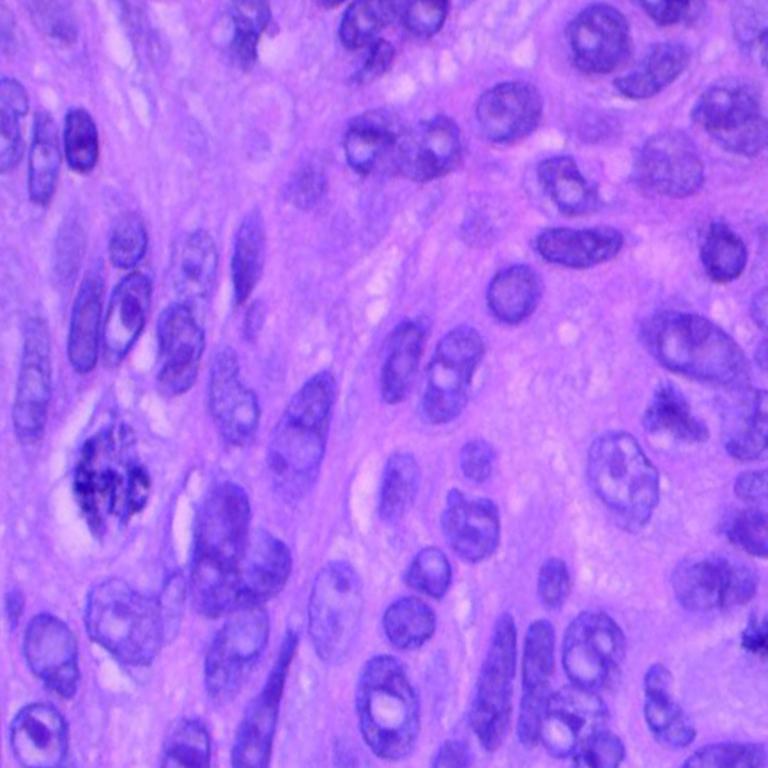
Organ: lung
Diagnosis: squamous carcinomas